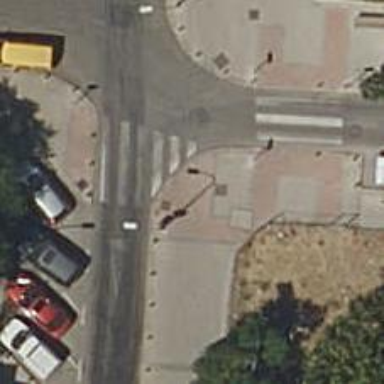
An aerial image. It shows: Bollard.